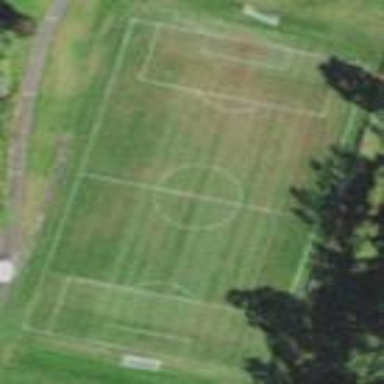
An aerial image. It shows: Soccer pitch for outdoor sports and leisure activities.